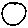
Label: circle